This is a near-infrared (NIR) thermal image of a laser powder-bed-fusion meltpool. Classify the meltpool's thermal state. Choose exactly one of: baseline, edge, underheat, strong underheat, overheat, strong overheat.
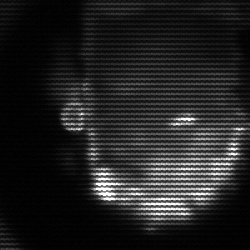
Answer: baseline